Question: I have a .NET ListView control in which I display stack traces. I used the ListView since I needed to manipulate the font/colors of certain lines.
However, it seems there is some kind of maximum regarding the width of the columns, either the number of characters displayed, or the number of pixels a column can be.
Here is a simple <URL> example that shows the problem:
'''
void Main()
{
using (var fm = new Form())
{
ListView lv = new ListView();
fm.Controls.Add(lv);
lv.Dock = DockStyle.Fill;
lv.View = View.Details;
lv.Columns.Add("C", -1, HorizontalAlignment.Left);
string line = new string('W', 258) + "x";
lv.Items.Add(line);
line = new string('W', 259) + "x";
lv.Items.Add(line);
lv.AutoResizeColumn(0, ColumnHeaderAutoResizeStyle.ColumnContent);
lv.Columns[0].Width.Dump();
fm.ShowDialog();
}
}
'''
Screenshot:

As you can see, the line containing 258 W's + an X, shows the x, whereas the next line containing one additional W, does not show the x.
The output of the width calculation there shows that the current width of the column is 2864 pixels.
The question is this: Is there anything I can tweak on the ListView to work around this limitation?
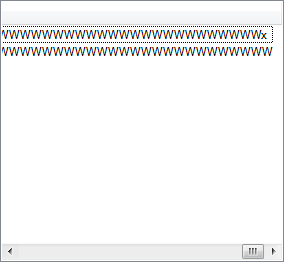
Answer: This behaviour is documented in the <URL>:
> The text of the ListViewItem should not exceed 259 characters or unexpected behavior could occur.
<URL>:
> Why the length of the text of listview item is limited to 259 character is
because that the listview is design for display collection of objects like
files and not for general purpose control. So it is similar to the filename
length limitation in the windows file system's MAX_PATH.
There is also a <URL> about this. The 'ListViewItem' does store the full text, it is just the display that is limited in length.
---
, it does appear possible to display the full text if you make a custom 'ListView' and set it to 'OwnerDraw':
'''
public class MyListView : ListView
{
public MyListView()
{
OwnerDraw = true;
DrawItem += new DrawListViewItemEventHandler(MyListView_DrawItem);
}
private void MyListView_DrawItem(object sender, DrawListViewItemEventArgs e)
{
e.Graphics.DrawString(e.Item.Text, e.Item.Font,
new SolidBrush(e.Item.ForeColor), e.Bounds);
}
}
'''
This displays the full text of each 'ListViewItem'. The disadvantage in doing this is that you will also need to custom draw the other visual states as well (e.g. selected state, focus state, etc...) unless you can somehow route them through to the original drawing code.
I have no idea if there are any other side effects to doing this.